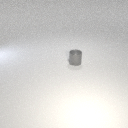
small gray metal cylinder